Brain MRI, t2w sequence, axial 2D slice.
Patient: age 39, sex F, weight 95 kg, height 1.95 m
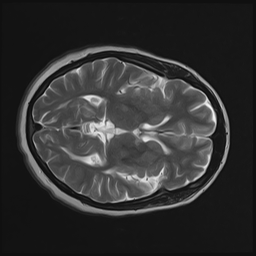